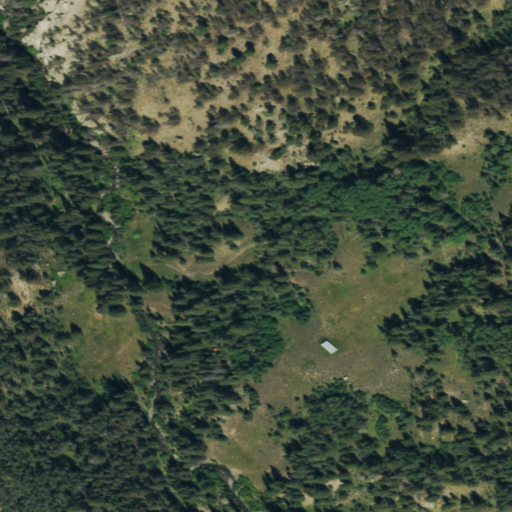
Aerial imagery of valley in Colorado named April Gulch containing evergreen forest, deciduous forest, mixed forest, and open development